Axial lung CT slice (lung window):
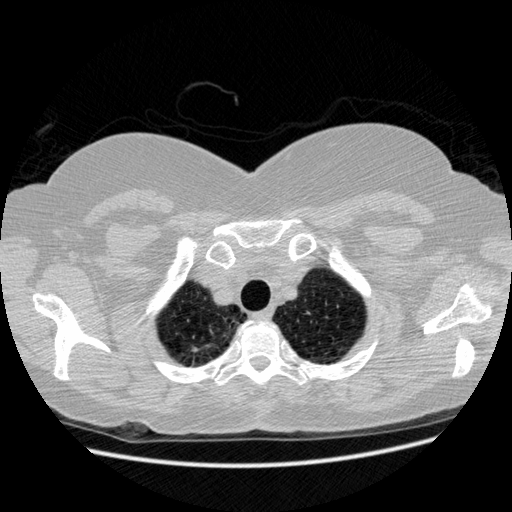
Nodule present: no